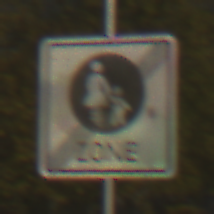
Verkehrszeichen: EndeFussgaengerzone
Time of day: SunriseSunset
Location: Outdoor (Urban)
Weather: PartlyCloudy
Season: Autumn
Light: Natural